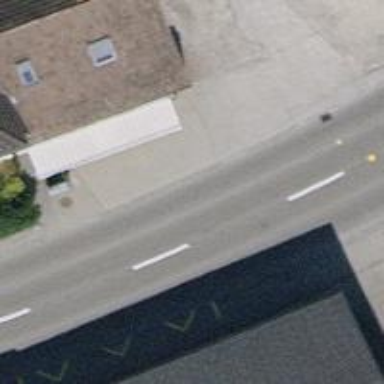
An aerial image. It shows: Tertiary road with asphalt surface.